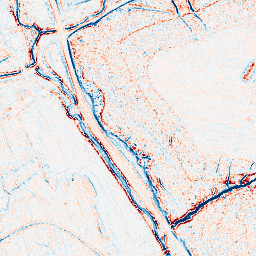
Category: edge_preserving
Decomposition family: anisotropic_diffusion
Decomposition parameters: iterations: 5
kappa: 30
gamma: 0.2
Upsampling method: quintic
Upsampling parameters: scale: 8
Upsampling scale: 8